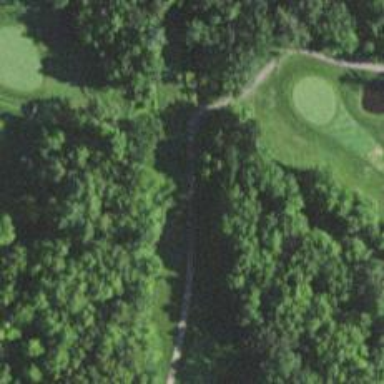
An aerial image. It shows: Path bridge over golf cartpath.